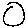
Label: circle